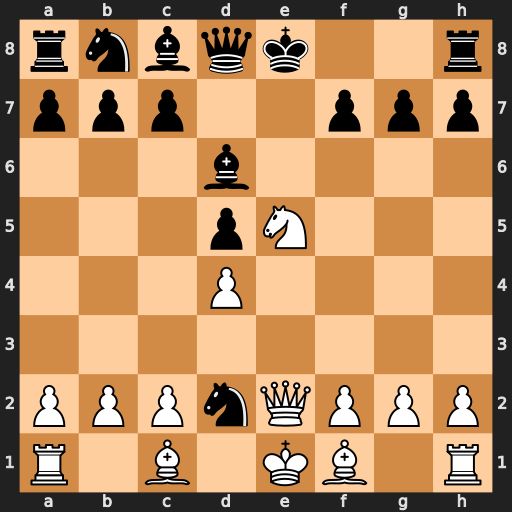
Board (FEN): rnbqk2r/ppp2ppp/3b4/3pN3/3P4/8/PPPnQPPP/R1B1KB1R
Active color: w
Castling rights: KQkq
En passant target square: -
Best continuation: Nc6+ Ne4 Nxd8